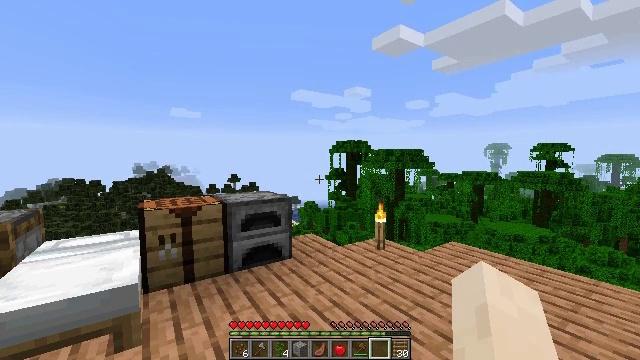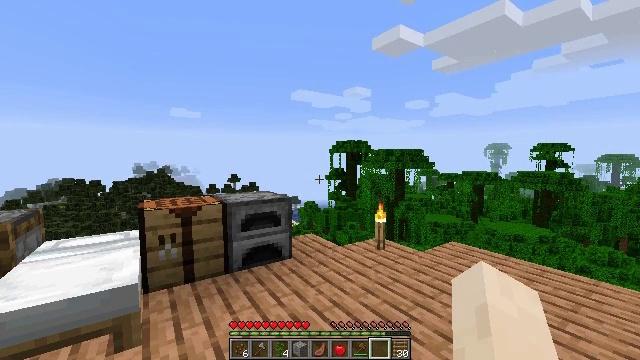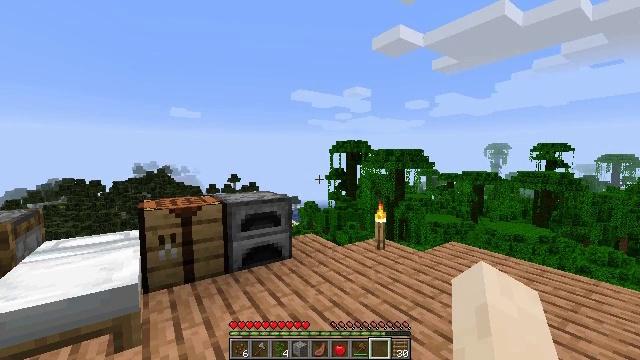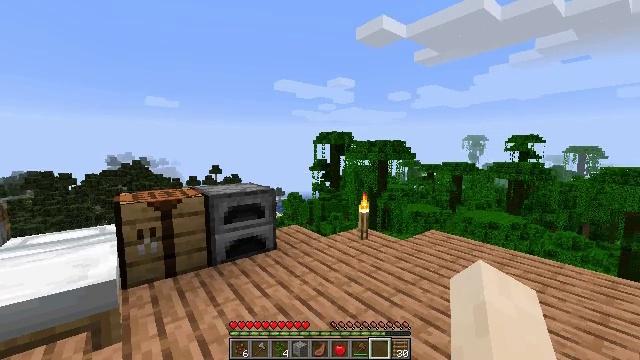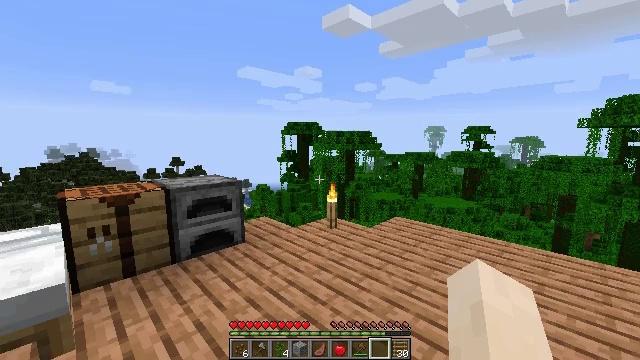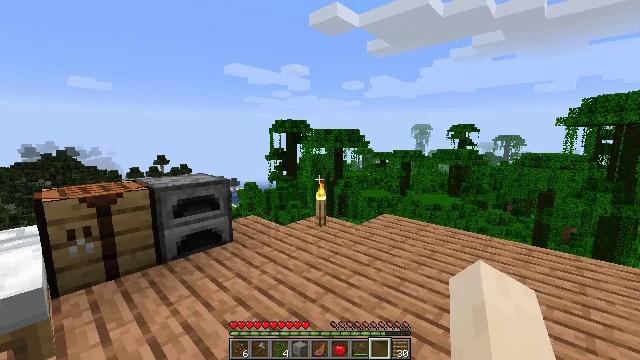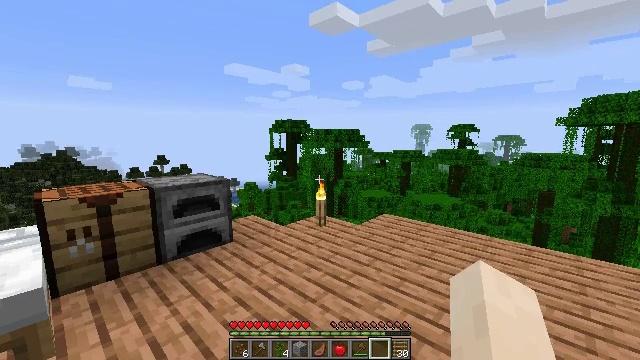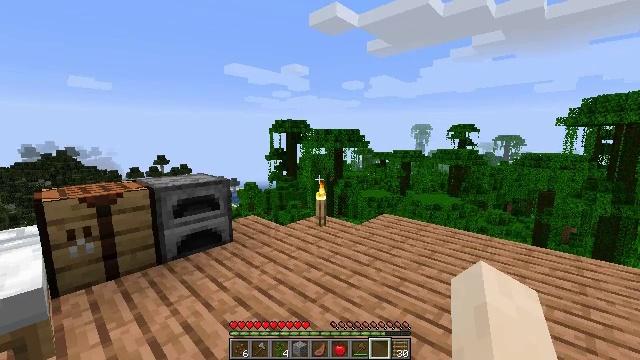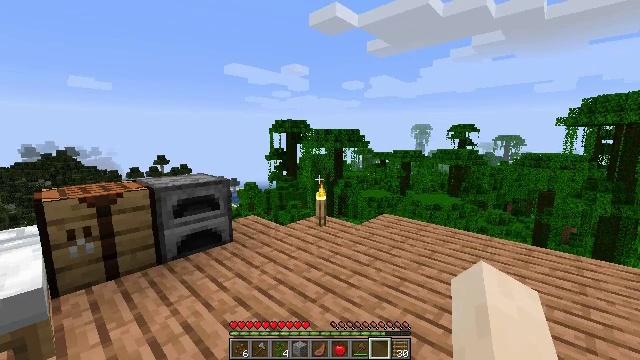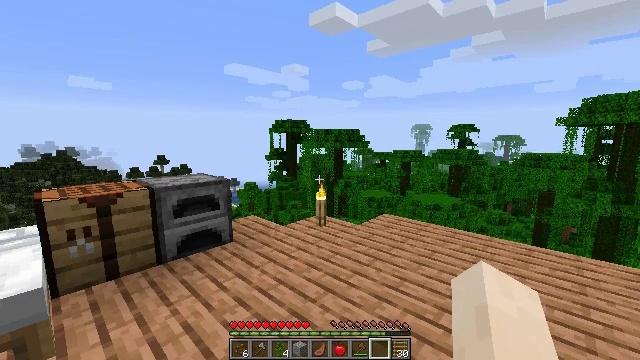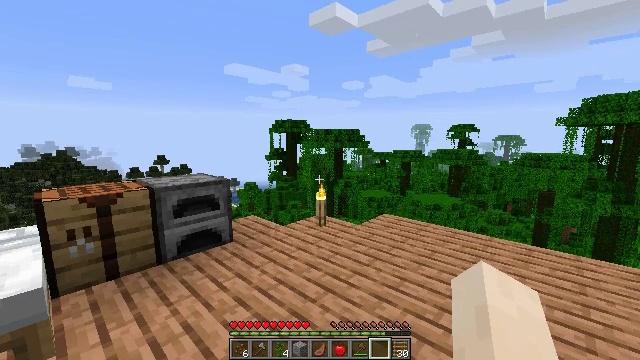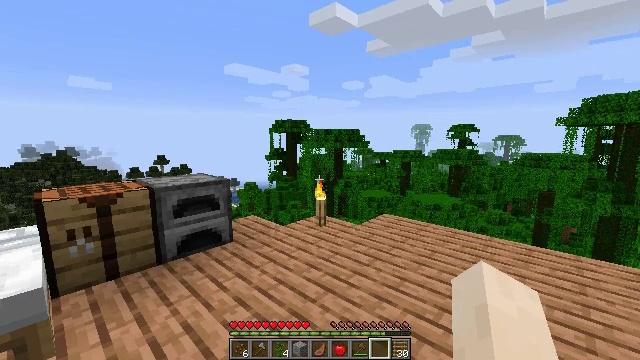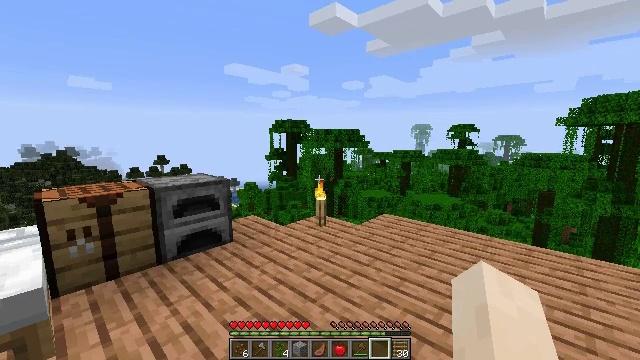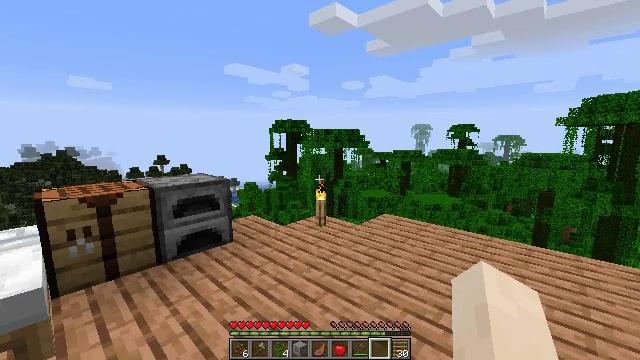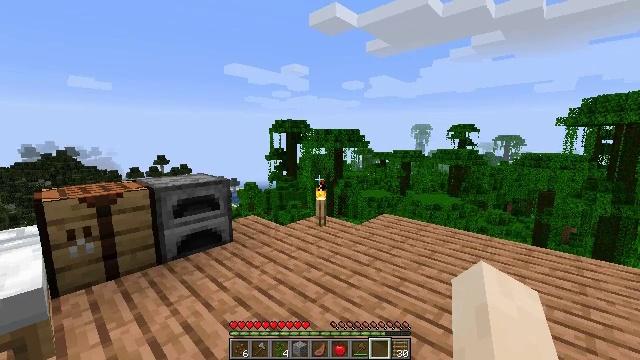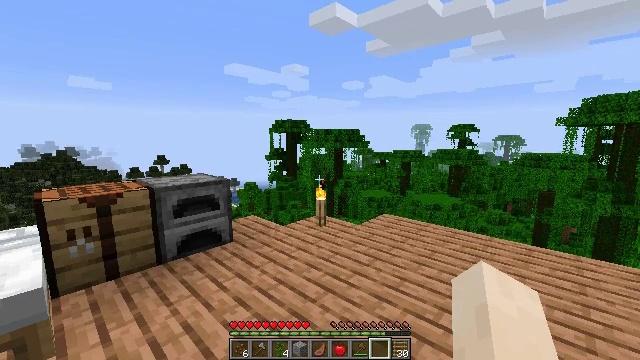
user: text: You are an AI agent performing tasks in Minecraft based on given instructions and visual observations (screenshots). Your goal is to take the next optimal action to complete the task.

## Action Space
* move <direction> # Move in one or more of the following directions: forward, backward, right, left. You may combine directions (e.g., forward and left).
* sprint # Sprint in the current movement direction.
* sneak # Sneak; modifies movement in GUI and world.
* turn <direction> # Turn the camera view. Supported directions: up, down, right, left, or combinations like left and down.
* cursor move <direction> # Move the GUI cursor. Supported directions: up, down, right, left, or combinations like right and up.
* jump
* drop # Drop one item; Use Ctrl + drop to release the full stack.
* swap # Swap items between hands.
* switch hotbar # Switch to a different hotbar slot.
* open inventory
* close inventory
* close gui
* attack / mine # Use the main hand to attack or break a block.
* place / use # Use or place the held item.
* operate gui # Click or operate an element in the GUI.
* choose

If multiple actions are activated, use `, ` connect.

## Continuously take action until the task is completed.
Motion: motion action
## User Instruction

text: Use sugarcane to craft sugar.
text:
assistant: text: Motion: no_op
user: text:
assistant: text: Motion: no_op
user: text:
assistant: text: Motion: turn right and down
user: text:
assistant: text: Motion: turn right and down
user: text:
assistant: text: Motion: turn right
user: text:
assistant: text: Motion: no_op
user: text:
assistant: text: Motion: no_op
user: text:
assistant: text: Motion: no_op
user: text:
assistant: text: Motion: no_op
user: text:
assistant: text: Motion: no_op
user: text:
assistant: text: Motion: no_op
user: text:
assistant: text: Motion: no_op
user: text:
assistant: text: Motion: no_op
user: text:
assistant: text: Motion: no_op
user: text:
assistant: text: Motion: no_op
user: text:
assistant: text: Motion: no_op
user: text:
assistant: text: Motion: no_op
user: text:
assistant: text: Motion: no_op
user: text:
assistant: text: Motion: turn down
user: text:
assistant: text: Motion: turn right
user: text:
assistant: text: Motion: no_op
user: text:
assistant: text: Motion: no_op
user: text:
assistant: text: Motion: no_op
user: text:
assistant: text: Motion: no_op
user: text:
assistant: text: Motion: no_op
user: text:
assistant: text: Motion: turn left
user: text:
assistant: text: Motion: turn left
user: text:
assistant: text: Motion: turn left and down
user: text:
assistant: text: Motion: turn left and down
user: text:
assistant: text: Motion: turn left and up